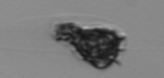
Label: Syracosphaera_pulchra